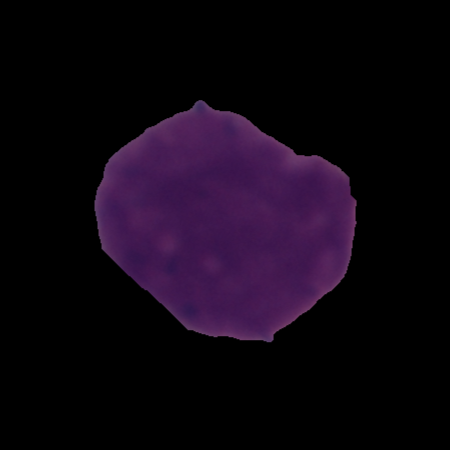
Label: cancer